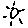
Label: sun